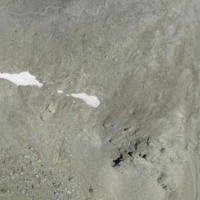
EUNIS habitat code: 48
Species observed at this site:
Scaeva selenitica